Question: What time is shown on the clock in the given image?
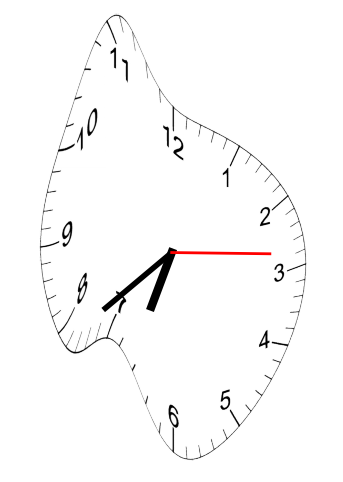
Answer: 06:38:14